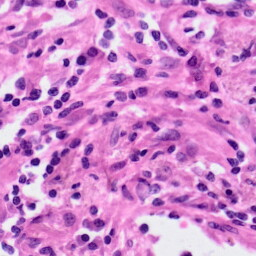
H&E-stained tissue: Lung